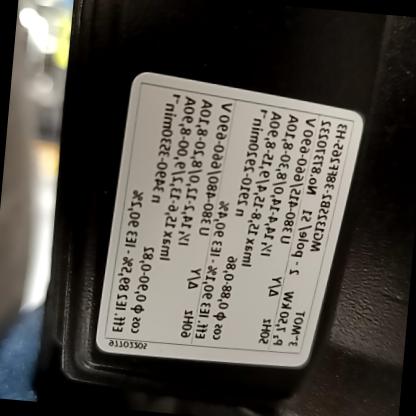
Klasa: tabliczka-znamionowa